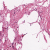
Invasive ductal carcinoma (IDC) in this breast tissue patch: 0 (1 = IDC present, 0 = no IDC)